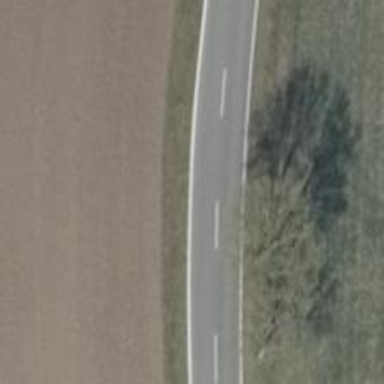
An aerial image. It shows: Tertiary road with asphalt surface.